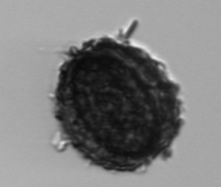
Label: Thalassiosira_TAG_external_detritus